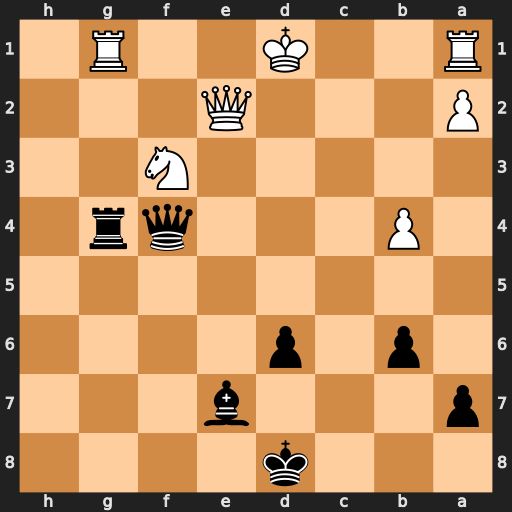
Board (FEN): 3k4/p3b3/1p1p4/8/1P3qr1/5N2/P3Q3/R2K2R1
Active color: b
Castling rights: -
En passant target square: -
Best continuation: Rxg1+ Nxg1 Qd4+